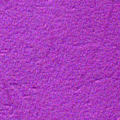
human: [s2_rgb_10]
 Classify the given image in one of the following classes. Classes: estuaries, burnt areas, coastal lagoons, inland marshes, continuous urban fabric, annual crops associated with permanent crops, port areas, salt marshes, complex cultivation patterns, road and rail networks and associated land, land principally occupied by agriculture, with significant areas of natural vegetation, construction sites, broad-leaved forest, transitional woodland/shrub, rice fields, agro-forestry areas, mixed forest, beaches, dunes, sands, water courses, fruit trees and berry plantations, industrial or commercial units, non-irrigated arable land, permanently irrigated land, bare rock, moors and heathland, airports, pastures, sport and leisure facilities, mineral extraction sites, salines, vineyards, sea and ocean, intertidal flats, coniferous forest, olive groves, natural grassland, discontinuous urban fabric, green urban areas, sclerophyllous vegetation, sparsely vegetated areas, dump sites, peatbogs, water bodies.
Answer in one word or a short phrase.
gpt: sea and ocean